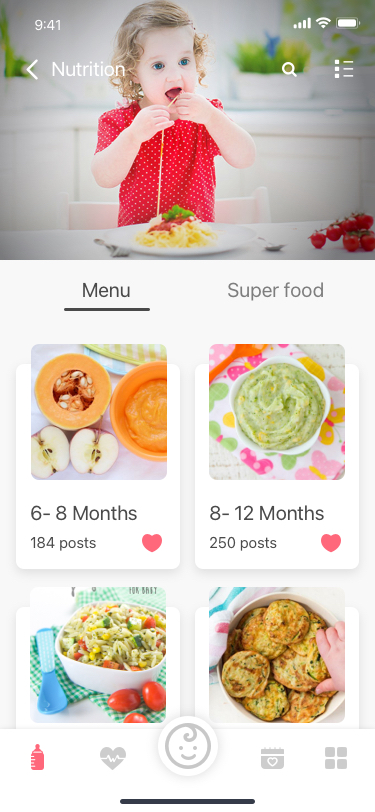
Text in this UI design:
8 - 12 Month
250 posts
6 - 8 Month
184 posts
6- 8 Months
184 posts
8- 12 Months
250 posts
Menu
Super food
Nutrition